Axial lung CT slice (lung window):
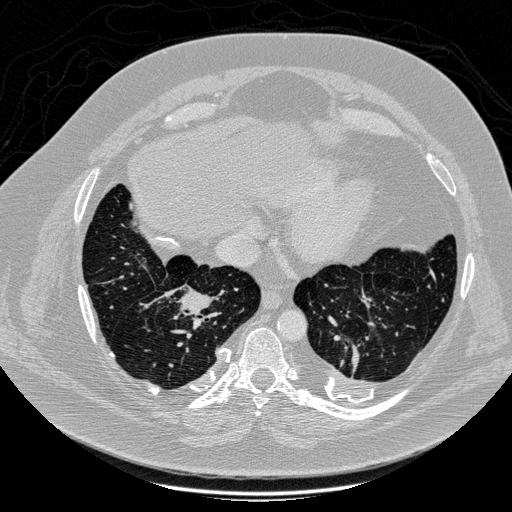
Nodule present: yes
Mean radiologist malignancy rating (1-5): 5